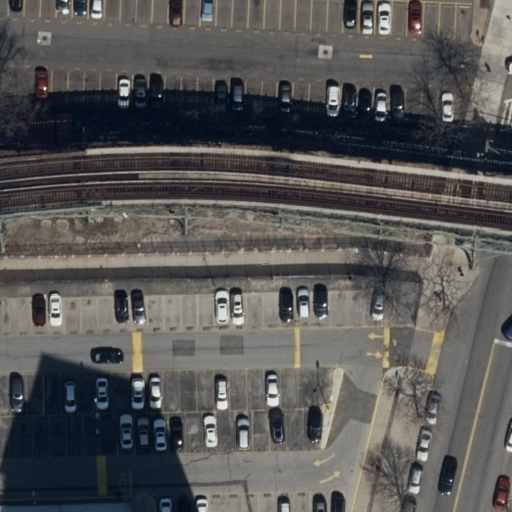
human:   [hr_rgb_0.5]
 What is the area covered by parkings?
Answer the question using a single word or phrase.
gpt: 5205m2

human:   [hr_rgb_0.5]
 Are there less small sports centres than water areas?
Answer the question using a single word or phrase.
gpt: no

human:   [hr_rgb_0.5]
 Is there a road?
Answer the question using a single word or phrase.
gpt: yes

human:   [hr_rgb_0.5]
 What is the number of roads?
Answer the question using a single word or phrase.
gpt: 6

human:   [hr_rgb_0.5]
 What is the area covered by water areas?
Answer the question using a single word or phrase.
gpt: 0m2

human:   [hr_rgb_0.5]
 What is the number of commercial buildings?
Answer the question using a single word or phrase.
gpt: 0

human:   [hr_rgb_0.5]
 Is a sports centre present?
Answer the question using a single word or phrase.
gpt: yes

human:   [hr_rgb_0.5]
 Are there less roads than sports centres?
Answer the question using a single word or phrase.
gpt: no

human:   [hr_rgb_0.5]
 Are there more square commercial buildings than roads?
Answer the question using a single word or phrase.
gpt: no

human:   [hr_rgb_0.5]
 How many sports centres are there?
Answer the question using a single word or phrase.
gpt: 1

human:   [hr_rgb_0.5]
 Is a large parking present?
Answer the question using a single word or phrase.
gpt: yes

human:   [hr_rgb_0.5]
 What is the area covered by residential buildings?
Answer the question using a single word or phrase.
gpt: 0m2

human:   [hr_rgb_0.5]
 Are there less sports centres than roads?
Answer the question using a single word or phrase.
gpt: yes

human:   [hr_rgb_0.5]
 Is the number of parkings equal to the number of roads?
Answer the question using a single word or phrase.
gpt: no

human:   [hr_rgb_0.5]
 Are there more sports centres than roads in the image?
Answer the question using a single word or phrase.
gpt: no

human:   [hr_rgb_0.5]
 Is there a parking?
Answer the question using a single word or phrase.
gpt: yes

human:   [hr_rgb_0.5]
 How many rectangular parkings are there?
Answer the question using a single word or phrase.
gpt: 1

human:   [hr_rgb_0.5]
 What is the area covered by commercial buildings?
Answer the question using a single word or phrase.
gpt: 0m2

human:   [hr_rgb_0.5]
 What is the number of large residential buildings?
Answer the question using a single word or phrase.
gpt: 0

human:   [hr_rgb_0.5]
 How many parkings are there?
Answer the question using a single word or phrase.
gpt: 2

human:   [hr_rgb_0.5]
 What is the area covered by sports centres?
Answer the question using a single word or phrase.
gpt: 1994m2

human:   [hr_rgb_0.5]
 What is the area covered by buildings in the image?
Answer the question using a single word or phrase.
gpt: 0m2

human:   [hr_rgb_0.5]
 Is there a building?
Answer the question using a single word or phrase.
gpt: no

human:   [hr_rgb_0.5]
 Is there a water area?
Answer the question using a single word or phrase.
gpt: no

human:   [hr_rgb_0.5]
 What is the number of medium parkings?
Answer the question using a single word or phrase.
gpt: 0

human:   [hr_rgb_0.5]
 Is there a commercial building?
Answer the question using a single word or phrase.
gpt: no

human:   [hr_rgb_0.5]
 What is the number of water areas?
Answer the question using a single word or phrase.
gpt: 0

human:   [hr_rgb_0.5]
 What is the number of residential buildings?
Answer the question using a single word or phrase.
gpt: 0

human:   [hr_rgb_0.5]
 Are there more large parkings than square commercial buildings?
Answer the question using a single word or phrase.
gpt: yes

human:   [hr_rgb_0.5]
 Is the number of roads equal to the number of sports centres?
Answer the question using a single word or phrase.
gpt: no

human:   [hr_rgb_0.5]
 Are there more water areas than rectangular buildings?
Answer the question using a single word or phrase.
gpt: no

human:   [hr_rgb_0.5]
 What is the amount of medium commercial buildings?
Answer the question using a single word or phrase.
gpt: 0

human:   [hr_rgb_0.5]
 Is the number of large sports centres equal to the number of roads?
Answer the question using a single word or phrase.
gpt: no

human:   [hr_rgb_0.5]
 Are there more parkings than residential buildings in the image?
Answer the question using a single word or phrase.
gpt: yes

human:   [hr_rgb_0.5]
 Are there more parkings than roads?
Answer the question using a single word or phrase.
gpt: no

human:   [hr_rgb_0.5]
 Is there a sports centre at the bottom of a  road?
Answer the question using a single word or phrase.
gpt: yes

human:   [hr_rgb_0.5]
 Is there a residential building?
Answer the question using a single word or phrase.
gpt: no

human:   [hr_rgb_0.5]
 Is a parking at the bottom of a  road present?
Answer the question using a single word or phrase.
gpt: yes

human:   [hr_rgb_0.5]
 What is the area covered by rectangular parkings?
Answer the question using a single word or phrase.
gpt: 525m2

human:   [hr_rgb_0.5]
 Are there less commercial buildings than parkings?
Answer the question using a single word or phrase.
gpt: yes

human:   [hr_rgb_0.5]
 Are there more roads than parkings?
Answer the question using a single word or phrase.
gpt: yes

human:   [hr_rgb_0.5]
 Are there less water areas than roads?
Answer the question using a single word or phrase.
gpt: yes

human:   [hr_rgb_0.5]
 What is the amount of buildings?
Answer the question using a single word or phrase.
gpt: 0

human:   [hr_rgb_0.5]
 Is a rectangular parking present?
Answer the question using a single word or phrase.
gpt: yes

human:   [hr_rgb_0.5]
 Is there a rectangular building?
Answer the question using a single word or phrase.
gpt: no

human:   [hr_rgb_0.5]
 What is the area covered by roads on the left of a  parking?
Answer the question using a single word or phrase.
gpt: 0m2

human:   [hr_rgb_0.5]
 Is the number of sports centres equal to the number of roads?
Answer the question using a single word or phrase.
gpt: no

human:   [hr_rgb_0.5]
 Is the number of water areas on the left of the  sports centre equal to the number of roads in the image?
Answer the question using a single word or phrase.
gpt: no

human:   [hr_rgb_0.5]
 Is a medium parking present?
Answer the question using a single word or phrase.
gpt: no

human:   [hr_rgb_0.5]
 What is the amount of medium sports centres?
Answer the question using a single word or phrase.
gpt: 0

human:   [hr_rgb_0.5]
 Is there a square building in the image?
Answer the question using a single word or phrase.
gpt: no

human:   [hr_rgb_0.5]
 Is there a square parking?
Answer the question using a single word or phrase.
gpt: no

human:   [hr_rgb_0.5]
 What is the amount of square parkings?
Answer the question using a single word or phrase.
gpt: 0

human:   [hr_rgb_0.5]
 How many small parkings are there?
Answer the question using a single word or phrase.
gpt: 0

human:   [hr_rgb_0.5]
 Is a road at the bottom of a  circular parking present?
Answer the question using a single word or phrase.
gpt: no

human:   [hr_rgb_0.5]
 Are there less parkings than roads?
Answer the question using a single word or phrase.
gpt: yes

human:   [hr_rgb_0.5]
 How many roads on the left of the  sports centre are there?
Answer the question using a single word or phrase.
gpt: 0

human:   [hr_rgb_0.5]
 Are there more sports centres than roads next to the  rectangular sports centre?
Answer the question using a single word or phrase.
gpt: no

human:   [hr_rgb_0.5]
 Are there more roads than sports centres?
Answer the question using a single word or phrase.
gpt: yes

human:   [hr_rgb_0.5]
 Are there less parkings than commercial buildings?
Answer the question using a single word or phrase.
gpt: no

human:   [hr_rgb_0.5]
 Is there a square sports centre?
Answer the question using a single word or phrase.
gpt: no

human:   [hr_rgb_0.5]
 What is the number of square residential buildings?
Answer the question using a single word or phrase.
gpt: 0

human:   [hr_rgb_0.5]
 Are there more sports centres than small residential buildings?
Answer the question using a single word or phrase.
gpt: yes

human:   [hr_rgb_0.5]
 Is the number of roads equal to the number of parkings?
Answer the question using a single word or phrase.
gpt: no